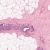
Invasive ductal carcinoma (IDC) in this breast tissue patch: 0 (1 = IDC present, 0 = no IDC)